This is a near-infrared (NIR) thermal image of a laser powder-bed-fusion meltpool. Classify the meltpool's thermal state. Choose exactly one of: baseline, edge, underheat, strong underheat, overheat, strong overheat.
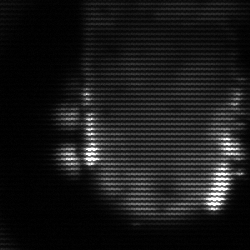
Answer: baseline